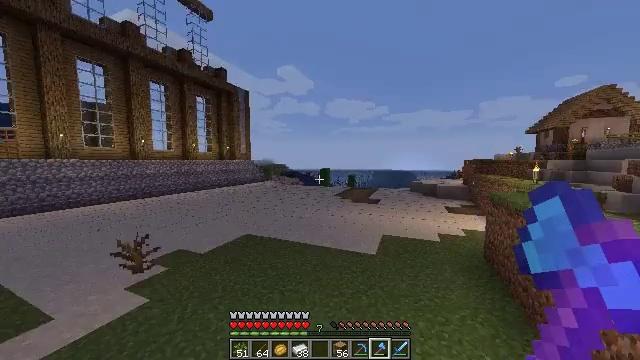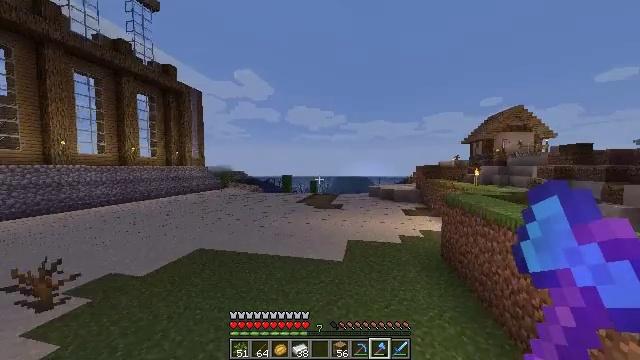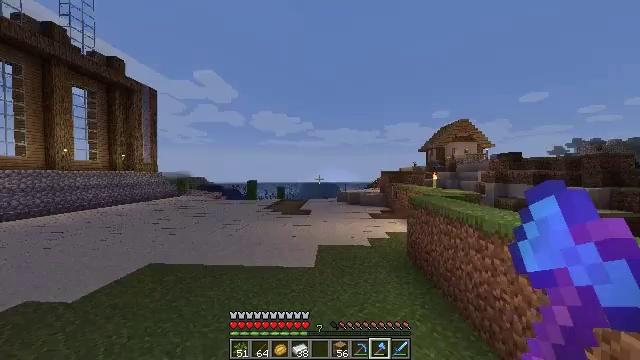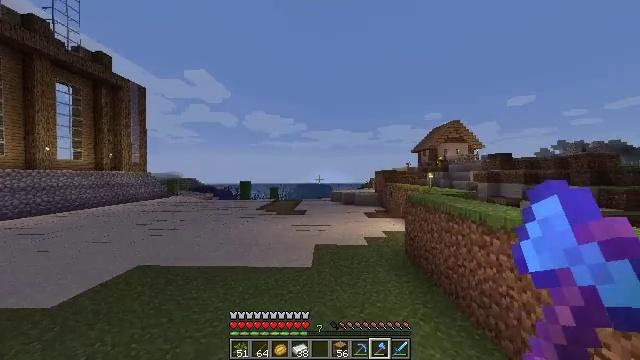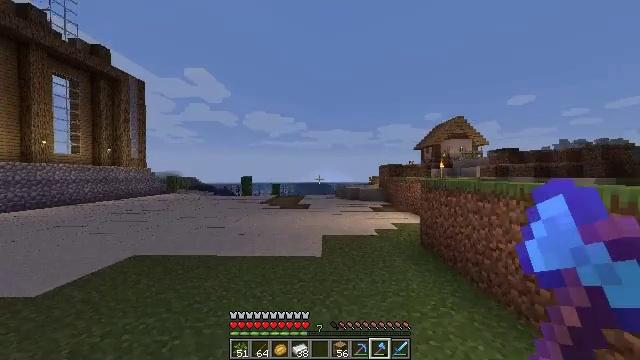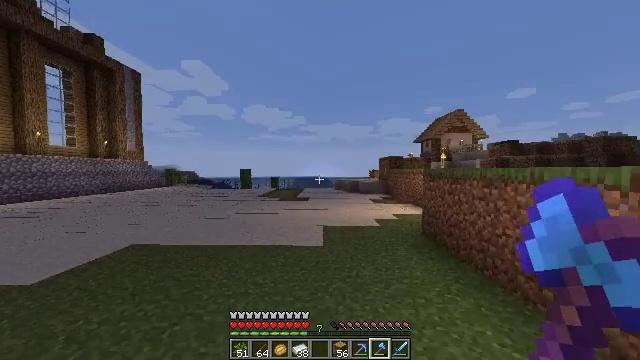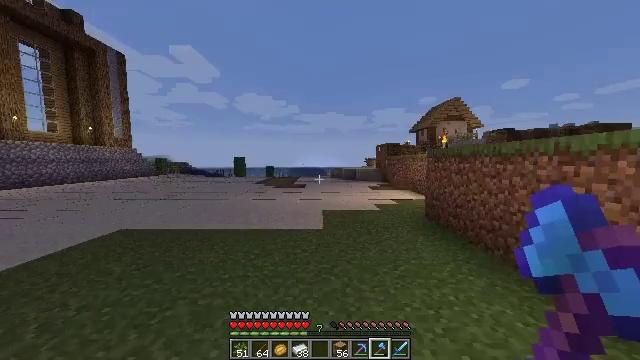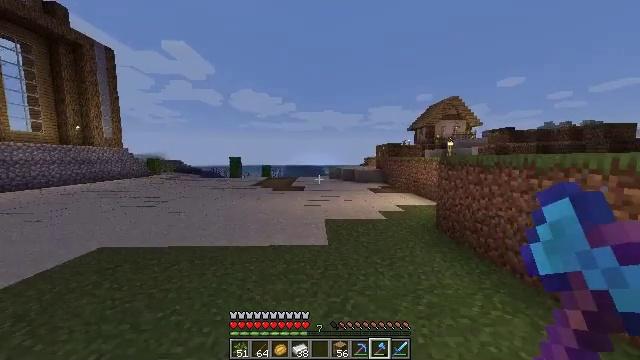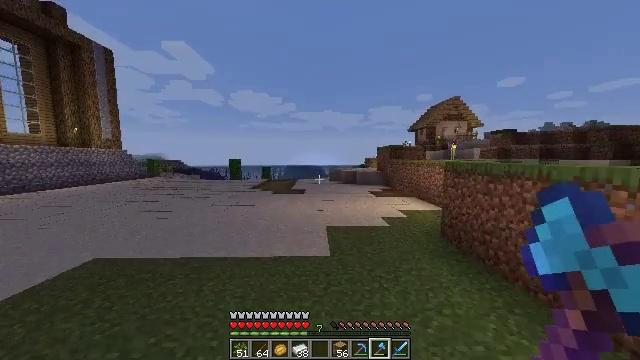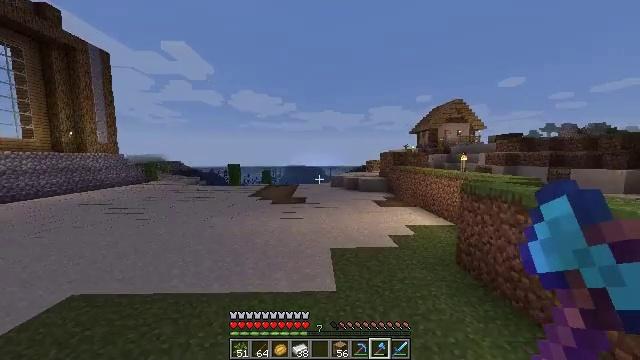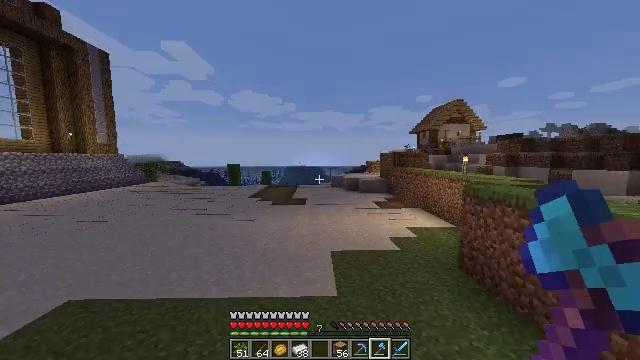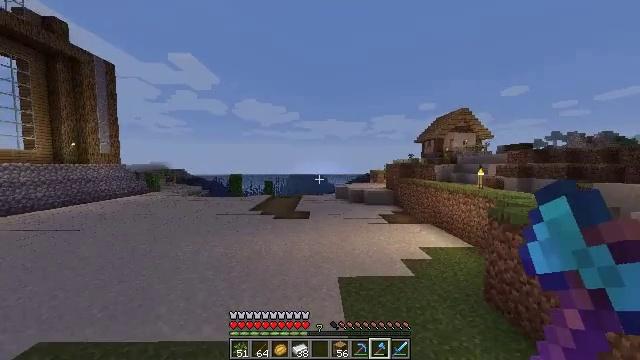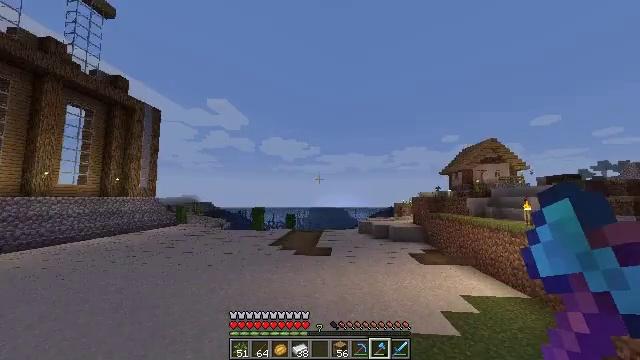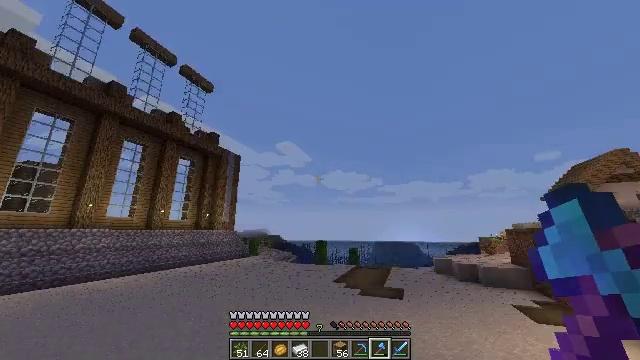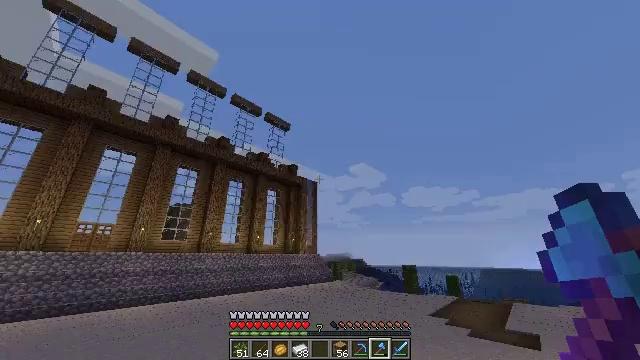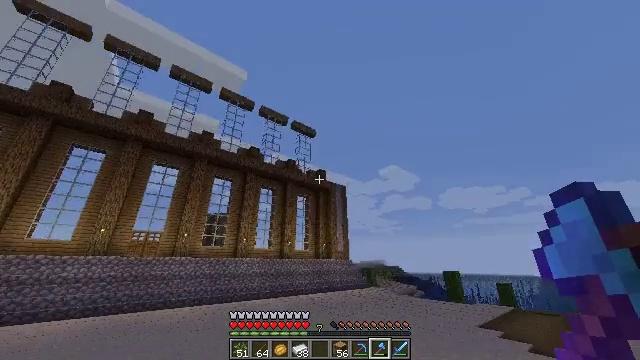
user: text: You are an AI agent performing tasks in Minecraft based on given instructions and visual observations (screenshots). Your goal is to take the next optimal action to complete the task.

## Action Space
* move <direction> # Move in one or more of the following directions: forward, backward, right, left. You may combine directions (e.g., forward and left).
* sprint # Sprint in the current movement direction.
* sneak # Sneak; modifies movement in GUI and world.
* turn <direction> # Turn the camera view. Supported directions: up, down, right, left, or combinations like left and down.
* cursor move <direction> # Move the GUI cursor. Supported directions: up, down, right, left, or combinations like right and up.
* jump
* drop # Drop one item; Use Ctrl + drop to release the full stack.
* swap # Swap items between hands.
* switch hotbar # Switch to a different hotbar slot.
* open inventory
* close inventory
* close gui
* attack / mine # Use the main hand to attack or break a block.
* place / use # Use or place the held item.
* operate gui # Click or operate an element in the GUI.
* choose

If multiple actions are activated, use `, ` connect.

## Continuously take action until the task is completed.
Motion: motion action
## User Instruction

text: Break the polished andesite block.
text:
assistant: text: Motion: move forward, turn right and up, jump
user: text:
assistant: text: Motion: move forward, turn right and up, jump
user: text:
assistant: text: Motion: move forward, turn right, jump
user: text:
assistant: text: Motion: move forward, jump
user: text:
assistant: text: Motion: move forward, sprint, turn down, jump
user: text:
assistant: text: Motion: move forward, sprint, turn right and down, jump
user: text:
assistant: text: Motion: move forward, sprint, jump
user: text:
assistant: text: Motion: move forward, jump
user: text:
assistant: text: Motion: move forward, jump
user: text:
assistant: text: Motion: move forward, jump
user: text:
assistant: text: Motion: move forward, sprint, turn up, jump
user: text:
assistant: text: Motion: move forward, sprint, turn left and up, jump
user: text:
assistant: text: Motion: move forward, sprint, turn left and up, jump
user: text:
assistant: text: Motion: move forward, sprint, turn left and up, jump
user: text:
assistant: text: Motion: move forward, turn left and up, jump
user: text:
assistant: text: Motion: move forward and move right, turn left, jump
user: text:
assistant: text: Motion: move forward and move right, turn left and up, jump
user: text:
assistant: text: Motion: move forward and move right, turn left and up, jump
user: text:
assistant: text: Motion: move forward and move right, turn left and up, jump
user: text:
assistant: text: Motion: move forward and move right, turn left, jump
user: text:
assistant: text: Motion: move forward and move right, turn left
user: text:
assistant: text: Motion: move right
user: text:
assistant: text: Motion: turn down
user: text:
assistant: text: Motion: turn down
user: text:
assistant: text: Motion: move forward, turn right and down
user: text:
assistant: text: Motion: move forward, turn right and down
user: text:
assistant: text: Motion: move forward, turn right and down
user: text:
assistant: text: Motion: move forward, turn right and down
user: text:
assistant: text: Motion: move forward, sprint
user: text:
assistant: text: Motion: move forward, sprint, turn right and down